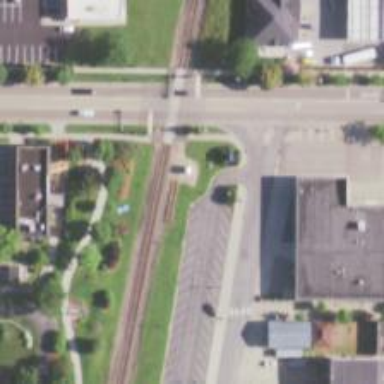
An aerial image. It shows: Railway crossing.